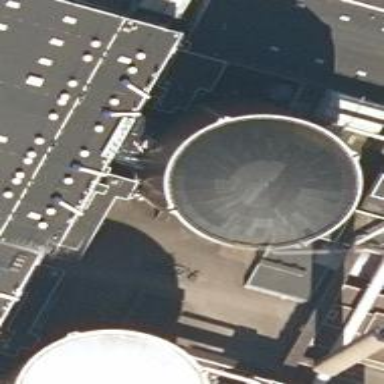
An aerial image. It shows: Nuclear power generator.